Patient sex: M
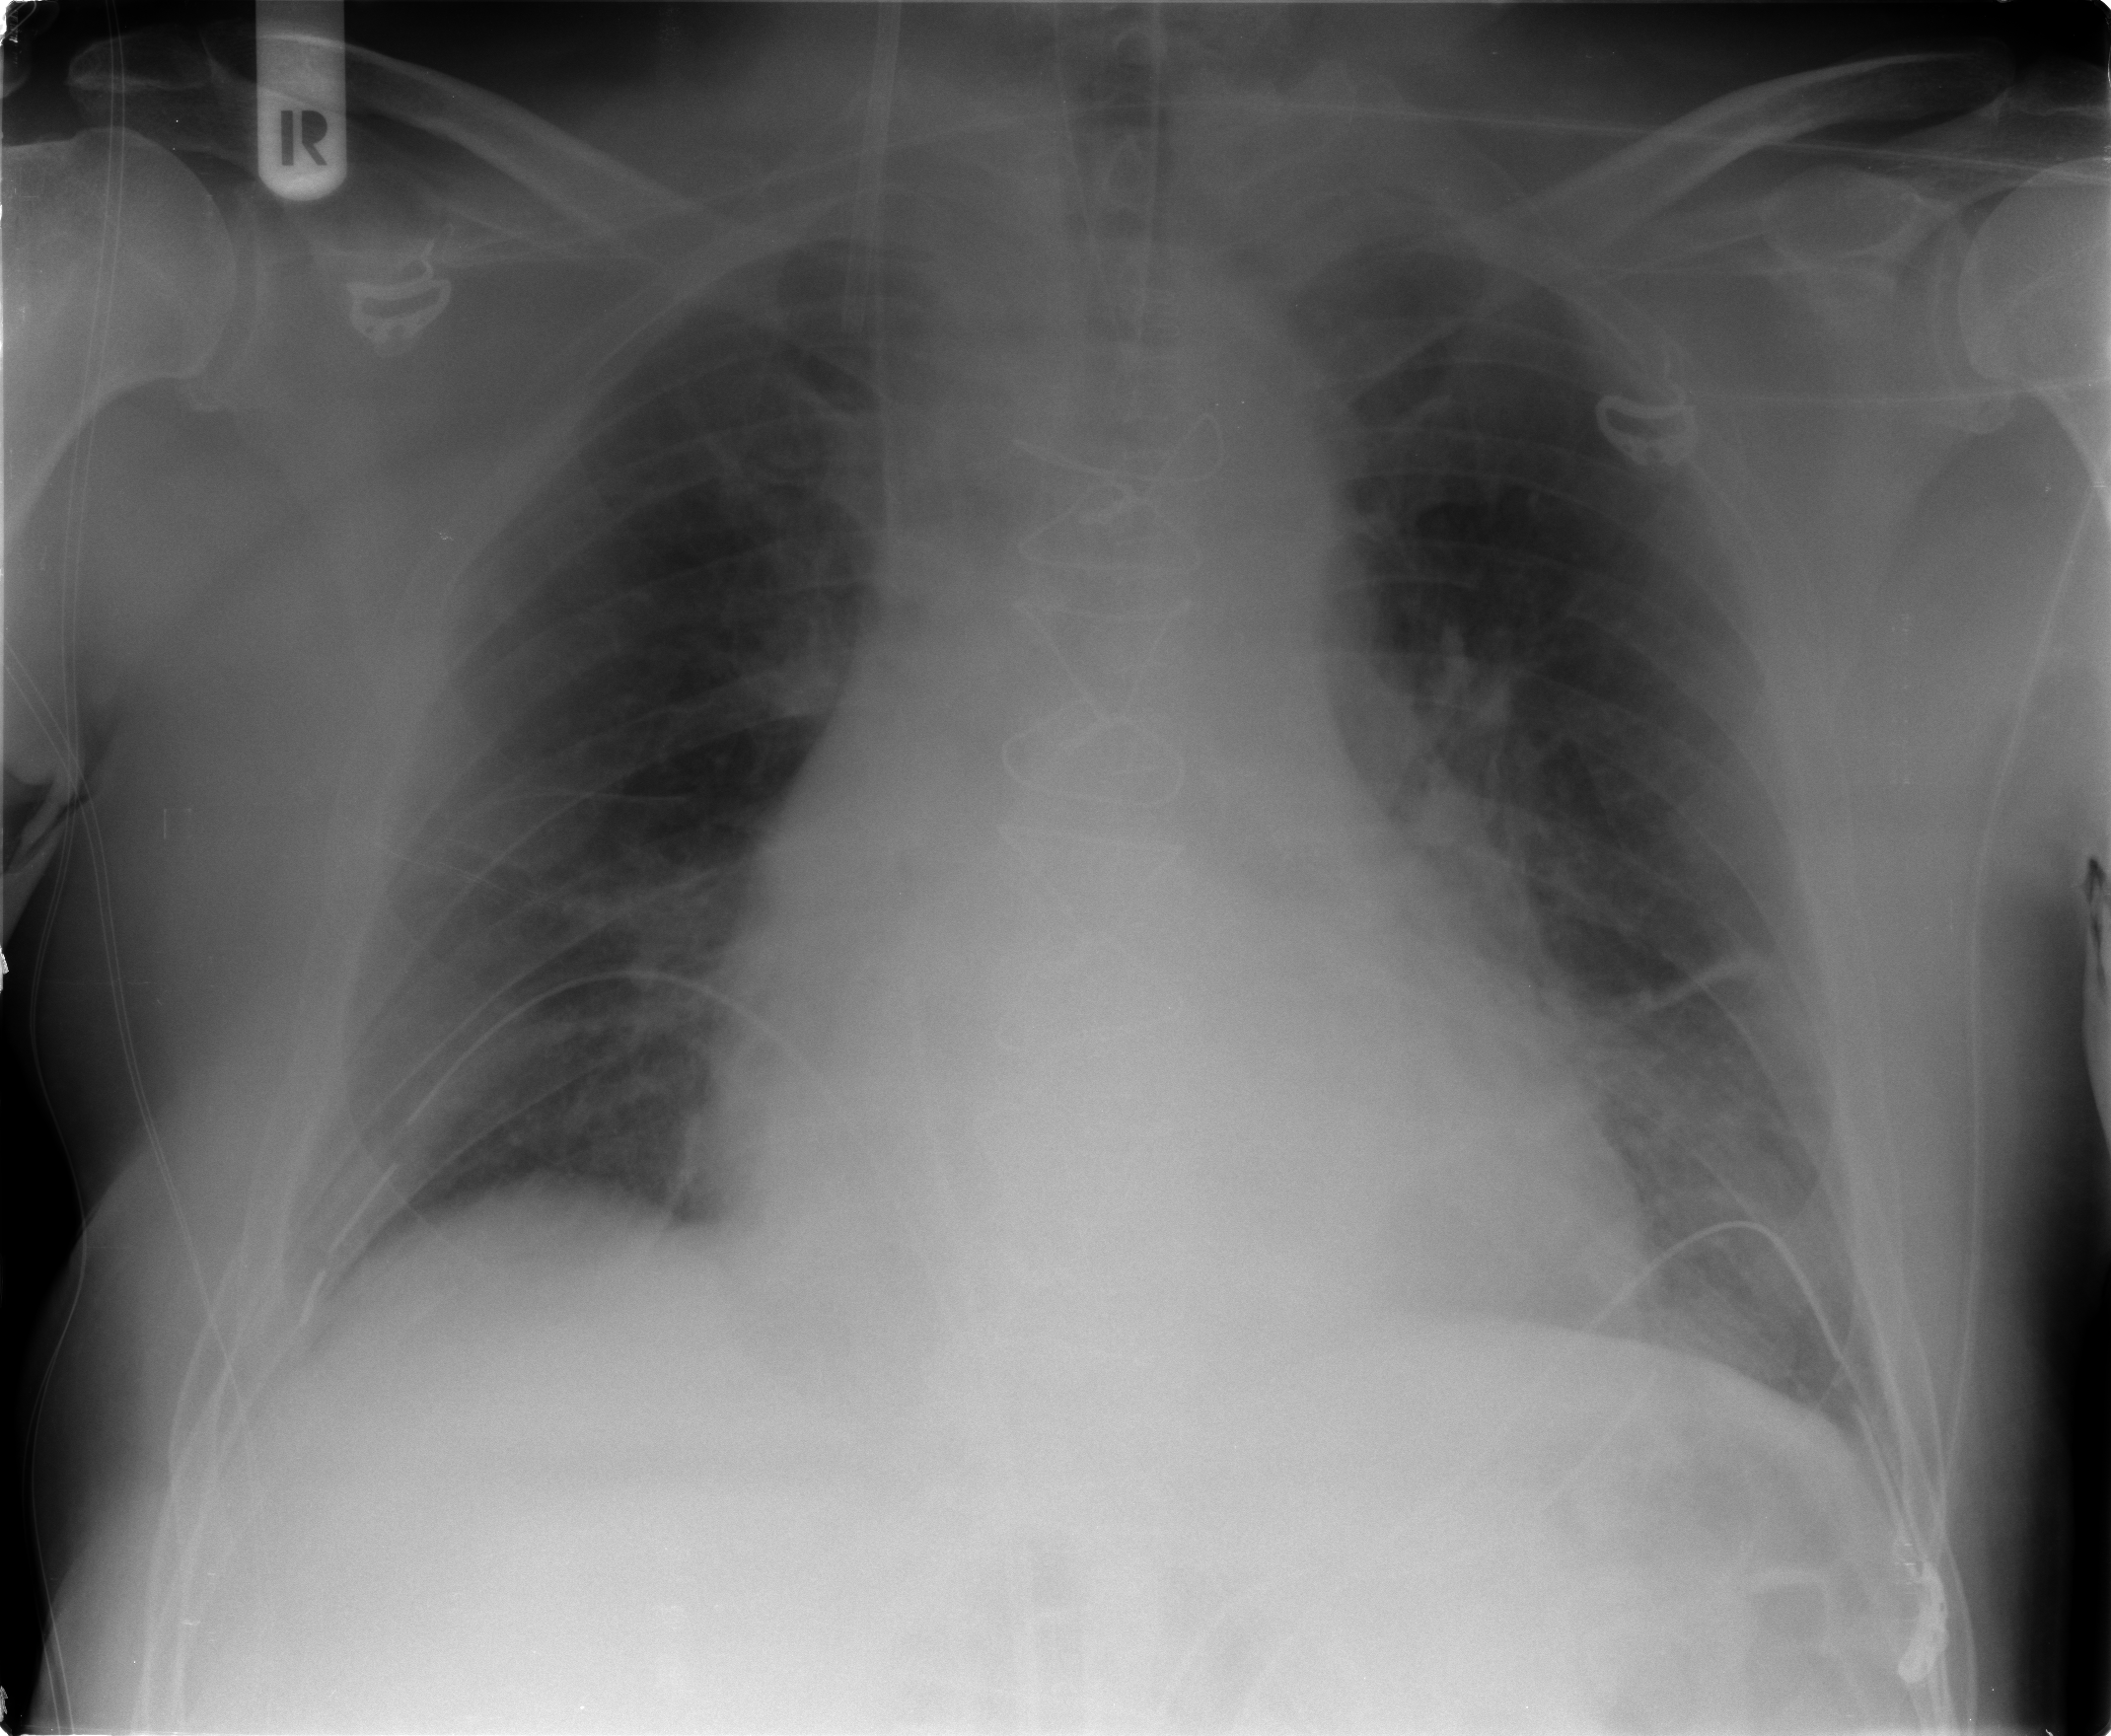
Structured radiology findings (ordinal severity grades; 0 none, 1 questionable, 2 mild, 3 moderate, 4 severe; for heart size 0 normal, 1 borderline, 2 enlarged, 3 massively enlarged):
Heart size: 1
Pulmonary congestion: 1
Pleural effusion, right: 1
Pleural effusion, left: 1
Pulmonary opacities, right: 0
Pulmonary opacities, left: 0
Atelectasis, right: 2
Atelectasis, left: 2